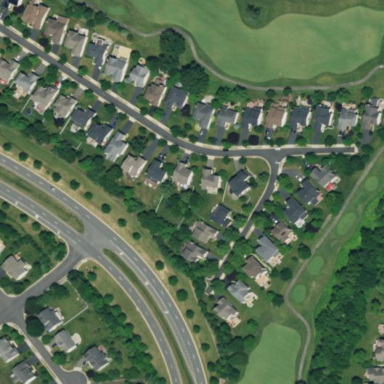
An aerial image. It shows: Residential area covered with lush green grass.